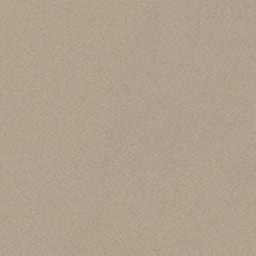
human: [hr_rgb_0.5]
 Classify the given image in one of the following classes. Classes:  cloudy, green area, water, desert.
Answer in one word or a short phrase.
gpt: desert